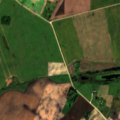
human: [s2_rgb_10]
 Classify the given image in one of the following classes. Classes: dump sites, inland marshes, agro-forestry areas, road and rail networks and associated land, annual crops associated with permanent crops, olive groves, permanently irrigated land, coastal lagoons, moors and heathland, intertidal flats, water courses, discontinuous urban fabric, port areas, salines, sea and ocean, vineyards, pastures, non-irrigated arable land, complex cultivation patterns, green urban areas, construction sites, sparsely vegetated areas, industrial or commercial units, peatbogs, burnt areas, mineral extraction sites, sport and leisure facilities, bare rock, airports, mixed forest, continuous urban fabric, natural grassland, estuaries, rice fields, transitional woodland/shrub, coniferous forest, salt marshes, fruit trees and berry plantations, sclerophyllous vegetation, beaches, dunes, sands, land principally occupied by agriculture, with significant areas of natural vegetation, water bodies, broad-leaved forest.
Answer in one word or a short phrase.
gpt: non-irrigated arable land, land principally occupied by agriculture, with significant areas of natural vegetation